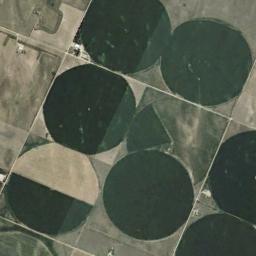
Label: circular_farmland